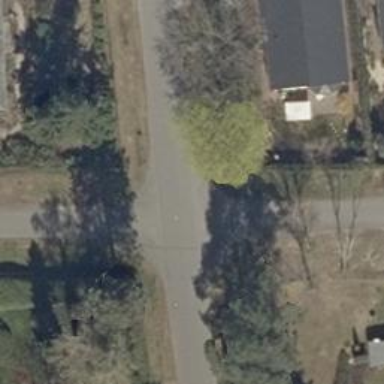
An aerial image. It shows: Asphalt road in residential area.